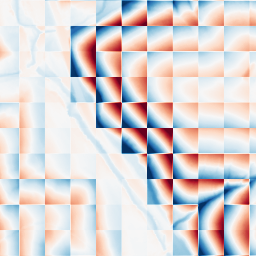
Category: wavelet
Decomposition family: wavelet_dwt
Decomposition parameters: wavelet: haar
level: 5
Upsampling method: bilinear
Upsampling parameters: scale: 4
Upsampling scale: 4